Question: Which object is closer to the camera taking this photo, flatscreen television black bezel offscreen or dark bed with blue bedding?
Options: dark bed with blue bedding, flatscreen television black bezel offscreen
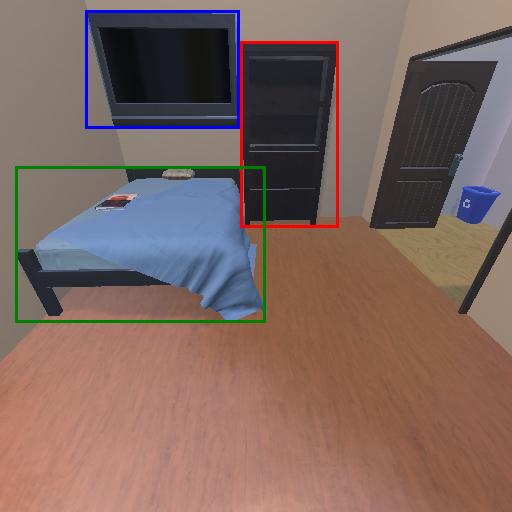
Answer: dark bed with blue bedding